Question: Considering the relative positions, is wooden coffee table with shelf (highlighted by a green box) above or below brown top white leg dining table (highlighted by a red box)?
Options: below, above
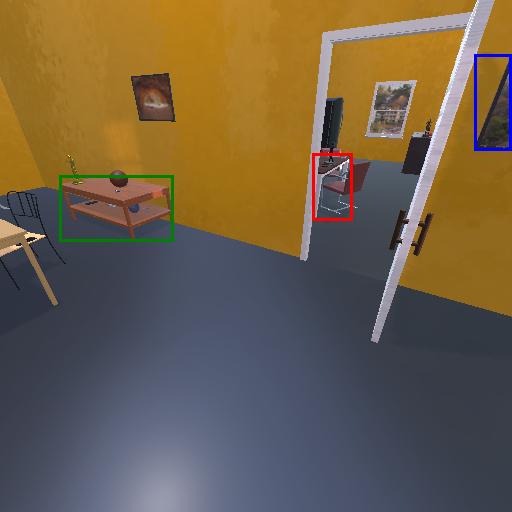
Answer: below